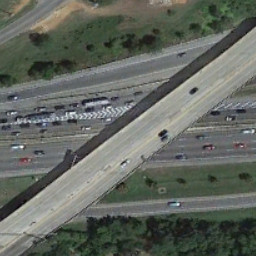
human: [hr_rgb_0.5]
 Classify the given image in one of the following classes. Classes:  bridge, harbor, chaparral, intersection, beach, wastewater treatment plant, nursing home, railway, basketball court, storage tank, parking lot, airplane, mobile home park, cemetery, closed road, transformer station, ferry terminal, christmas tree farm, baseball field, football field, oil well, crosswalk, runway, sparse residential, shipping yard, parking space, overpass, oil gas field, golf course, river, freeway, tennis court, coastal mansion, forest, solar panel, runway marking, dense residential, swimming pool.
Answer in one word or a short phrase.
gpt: overpass